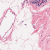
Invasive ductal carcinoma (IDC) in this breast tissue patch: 0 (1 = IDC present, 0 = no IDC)